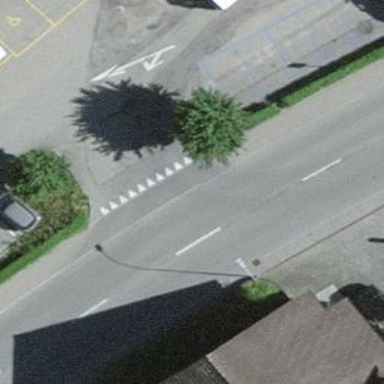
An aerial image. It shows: Road with "give way" sign.